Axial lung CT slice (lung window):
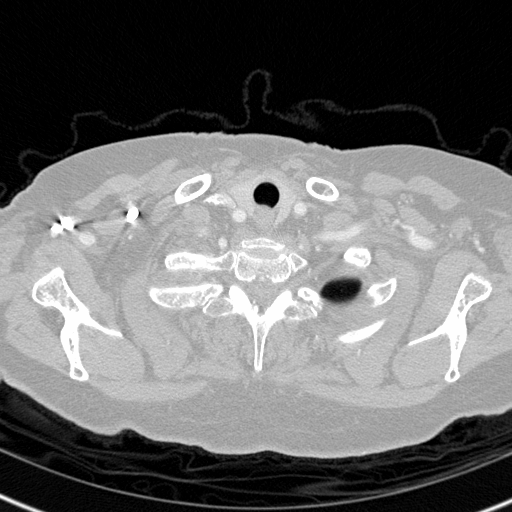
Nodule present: no